Question: I was trying out <URL>.
'''
inline double sum_pytensor(xt::pytensor<double, 1> &m)
{
return xt::sum(m)();
}
inline double sum_pyarray(xt::pyarray<double> &m)
{
return xt::sum(m)();
}
'''
Used 'setup.py' to build my Python module, then tested out the summation function on NumPy arrays constructed from 'np.random.randn' of different sizes, comparing to 'np.sum'.
'''
import timeit
def time_each(func_names, sizes):
setup = f'''
import numpy; import xtensor_basics
arr = numpy.random.randn({sizes})
'''
tim = lambda func: min(timeit.Timer(f'{func}(arr)',
setup=setup).repeat(7, 100))
return [tim(func) for func in func_names]
from functools import partial
sizes = [10 ** i for i in range(9)]
funcs = ['numpy.sum',
'xtensor_basics.sum_pyarray',
'xtensor_basics.sum_pytensor']
sum_timer = partial(time_each, funcs)
times = list(map(sum_timer, sizes))
'''
This (possibly flawed) benchmark seemed to indicate that performance of xtensor for this basic function degraded for larger arrays as compared to NumPy.
'''
numpy.sum xtensor_basics.sum_pyarray xtensor_basics.sum_pytensor
1 0.000268 0.000039 0.000039
10 0.000258 0.000040 0.000039
100 0.000247 0.000048 0.000049
1000 0.000288 0.000167 0.000164
10000 0.000568 0.001353 0.001341
100000 0.003087 0.013033 0.013038
<PHONE> 0.045171 0.132150 0.132174
<PHONE> 0.434112 1.313274 1.313434
100000000 4.180580 13.129517 13.129058
'''

Any idea on why I'm seeing this? I'm guessing it's something NumPy utilizes that xtensor does not (yet), but I wasn't sure what it could be for a reduction as simple as this. I dug through <URL> but didn't see anything obvious, and nothing like this is referenced in the documentation.
---
'''
numpy 1.13.3
openblas 0.2.20
python 3.6.3
xtensor 0.12.1
xtensor-python 0.14.0
'''
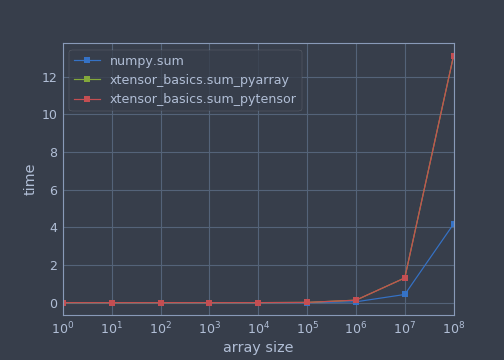
Answer: wow this is a coincidence! I am working on exactly this speedup!
xtensor's sum is a lazy operation -- and it doesn't use the most performant iteration order for (auto-)vectorization. However, we just added a 'evaluation_strategy' parameter to reductions (and the upcoming accumulations) which allows you to select between 'immediate' and 'lazy' reductions.
Immediate reductions perform the reduction immediately (and not lazy) and can use a iteration order optimized for vectorized reductions.
You can find this feature in this PR: <URL>
In my benchmarks this should be at least as fast or faster than numpy.
I hope to get it merged today.
Btw. please don't hesitate to drop by our gitter channel and post a link to the question, we need to monitor StackOverflow better: <URL>